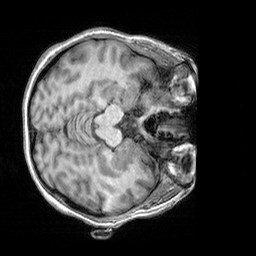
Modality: T1w
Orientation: axial
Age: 40
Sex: female
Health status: healthy
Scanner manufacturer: siemens
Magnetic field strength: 3 T
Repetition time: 2.3 s
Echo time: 0.00303 s